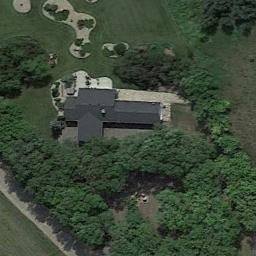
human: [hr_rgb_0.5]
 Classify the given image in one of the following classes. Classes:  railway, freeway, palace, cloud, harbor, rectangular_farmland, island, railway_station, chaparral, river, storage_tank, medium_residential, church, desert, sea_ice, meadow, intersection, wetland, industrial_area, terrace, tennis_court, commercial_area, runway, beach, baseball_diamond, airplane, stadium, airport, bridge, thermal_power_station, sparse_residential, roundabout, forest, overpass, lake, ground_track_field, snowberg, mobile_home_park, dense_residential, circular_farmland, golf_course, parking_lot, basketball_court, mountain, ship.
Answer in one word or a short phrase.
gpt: sparse_residential